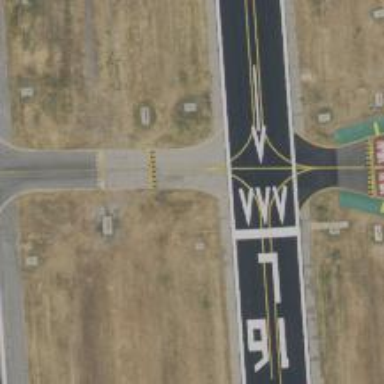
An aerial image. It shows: View of taxiway at the airport.